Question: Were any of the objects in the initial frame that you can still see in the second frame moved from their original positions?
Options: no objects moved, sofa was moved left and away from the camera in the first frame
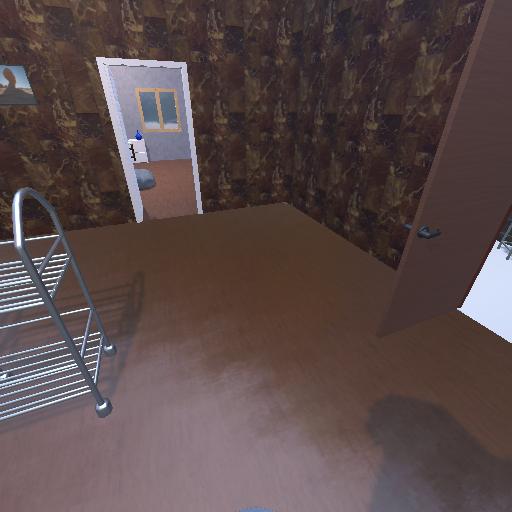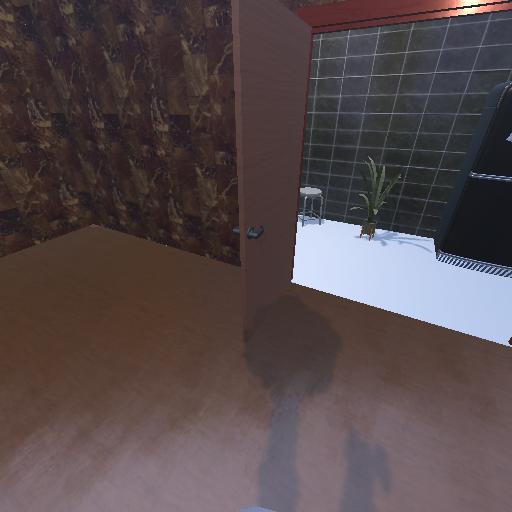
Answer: no objects moved